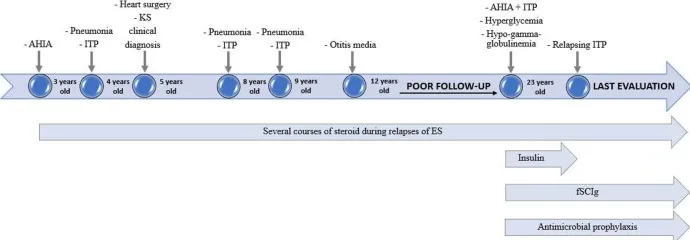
Timeline of principal clinical events and therapeutic strategies.
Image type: chart (chart)